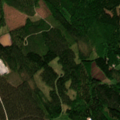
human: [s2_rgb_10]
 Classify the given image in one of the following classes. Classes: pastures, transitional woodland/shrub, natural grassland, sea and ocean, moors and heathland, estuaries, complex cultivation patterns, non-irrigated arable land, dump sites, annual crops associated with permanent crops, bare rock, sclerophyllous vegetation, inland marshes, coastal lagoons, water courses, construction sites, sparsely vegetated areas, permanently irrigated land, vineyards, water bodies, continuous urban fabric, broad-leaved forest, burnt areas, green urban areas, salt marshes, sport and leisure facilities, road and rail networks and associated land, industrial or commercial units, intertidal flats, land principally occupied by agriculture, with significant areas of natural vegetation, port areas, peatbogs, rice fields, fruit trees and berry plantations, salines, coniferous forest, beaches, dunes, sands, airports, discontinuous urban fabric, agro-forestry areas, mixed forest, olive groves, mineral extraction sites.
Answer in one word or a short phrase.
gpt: broad-leaved forest, coniferous forest, mixed forest